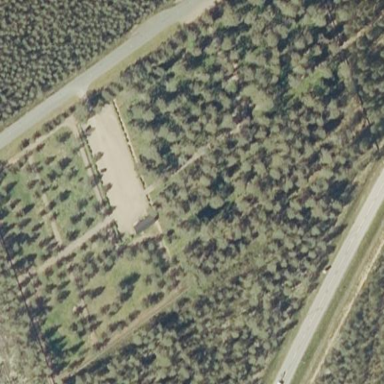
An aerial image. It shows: Cemetery enclosed by hedge fence.